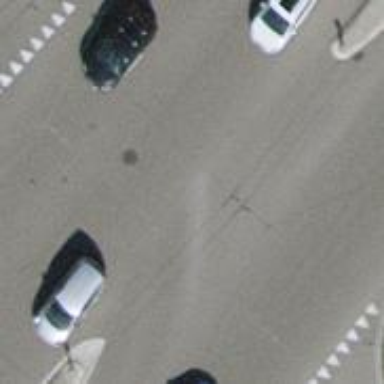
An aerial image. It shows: Primary highway with asphalt surface. It has trolley wires installed.